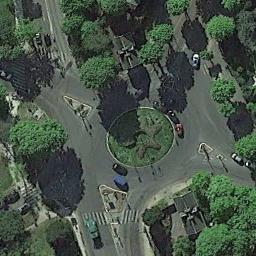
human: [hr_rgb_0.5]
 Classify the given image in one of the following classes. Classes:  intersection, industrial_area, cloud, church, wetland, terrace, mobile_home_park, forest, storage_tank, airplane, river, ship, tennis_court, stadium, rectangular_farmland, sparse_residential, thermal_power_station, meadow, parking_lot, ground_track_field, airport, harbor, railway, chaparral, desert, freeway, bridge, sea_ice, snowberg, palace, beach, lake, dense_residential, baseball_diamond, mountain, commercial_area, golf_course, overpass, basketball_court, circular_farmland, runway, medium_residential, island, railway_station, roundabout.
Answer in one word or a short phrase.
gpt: roundabout